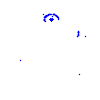
Particle: proton